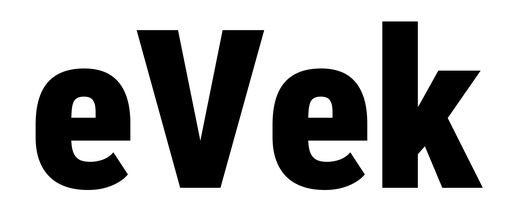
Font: Roboto_Condensed_Black